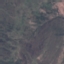
Land use / land cover: HerbaceousVegetation